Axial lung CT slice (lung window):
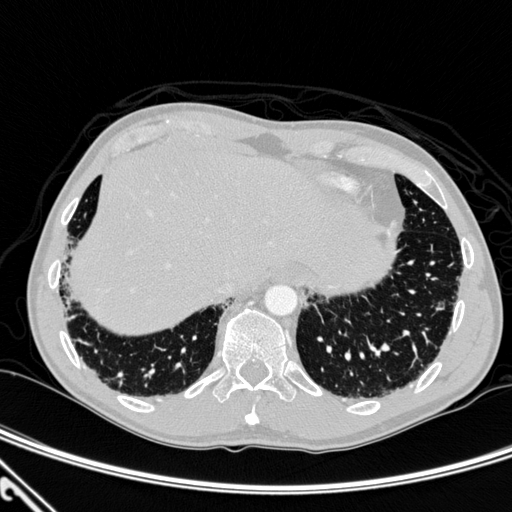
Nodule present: no